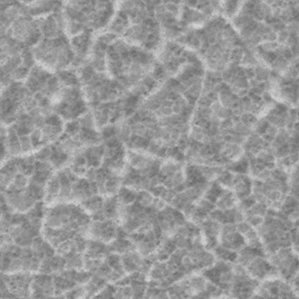
Label: frost